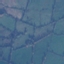
Land use / land cover: Pasture